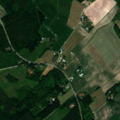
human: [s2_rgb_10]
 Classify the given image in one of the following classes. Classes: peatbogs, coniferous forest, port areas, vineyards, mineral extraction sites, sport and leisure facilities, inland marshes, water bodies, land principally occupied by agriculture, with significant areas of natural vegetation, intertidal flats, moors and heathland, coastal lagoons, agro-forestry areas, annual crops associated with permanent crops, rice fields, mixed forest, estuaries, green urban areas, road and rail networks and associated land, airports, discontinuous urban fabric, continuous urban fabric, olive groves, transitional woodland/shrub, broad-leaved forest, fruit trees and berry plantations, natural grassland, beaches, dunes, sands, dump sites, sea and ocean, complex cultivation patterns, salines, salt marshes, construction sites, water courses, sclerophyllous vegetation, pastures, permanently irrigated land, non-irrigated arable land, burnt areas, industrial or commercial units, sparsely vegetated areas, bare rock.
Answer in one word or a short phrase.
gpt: non-irrigated arable land, land principally occupied by agriculture, with significant areas of natural vegetation, coniferous forest, mixed forest